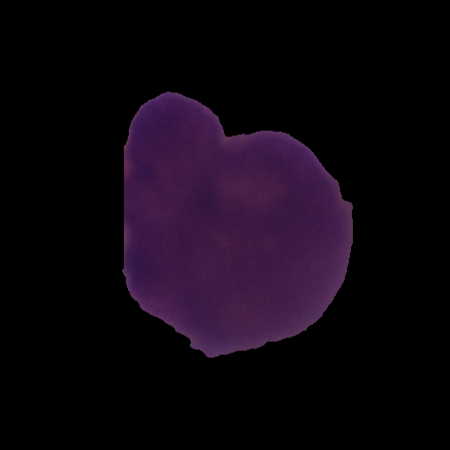
Label: cancer